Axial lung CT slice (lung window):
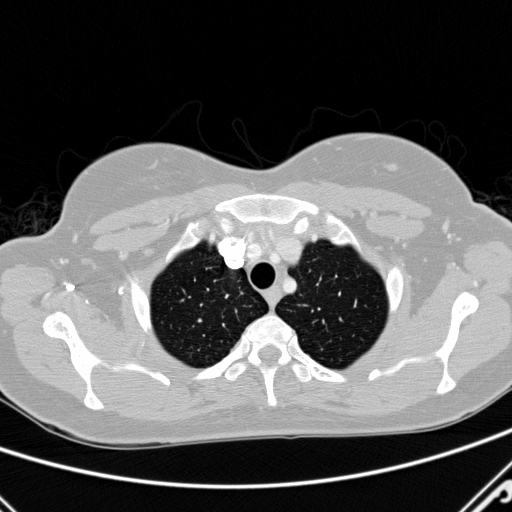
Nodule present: no